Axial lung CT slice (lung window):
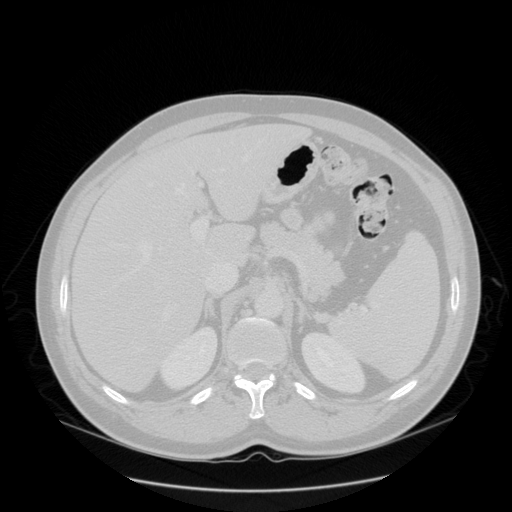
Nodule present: no